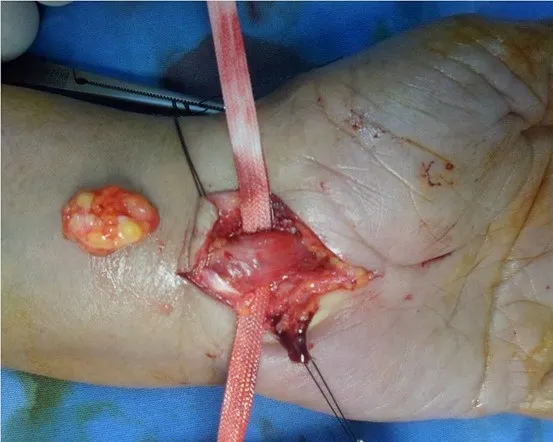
The tumor was carefully removed measuring 2.5 x 1.5 x 1 cm.
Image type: medical_photograph (other_medical_photograph)